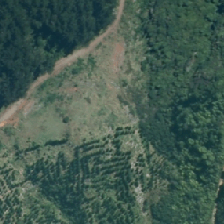
Land cover: low_producing_grassland